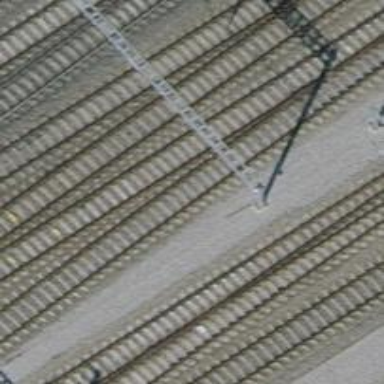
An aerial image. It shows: Single-track railway siding with electrified contact lines.